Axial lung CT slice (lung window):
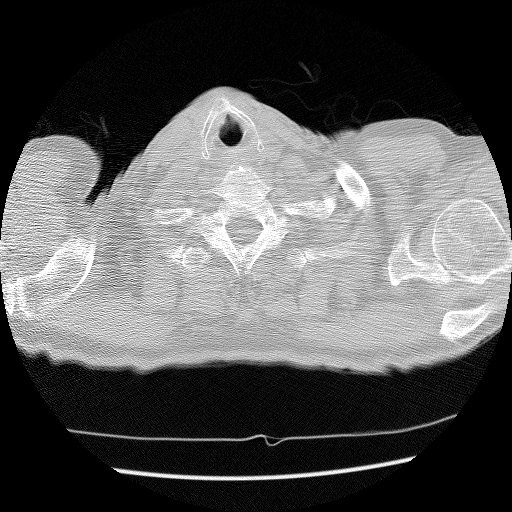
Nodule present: no